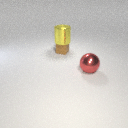
large yellow metal cylinder above small brown rubber cube